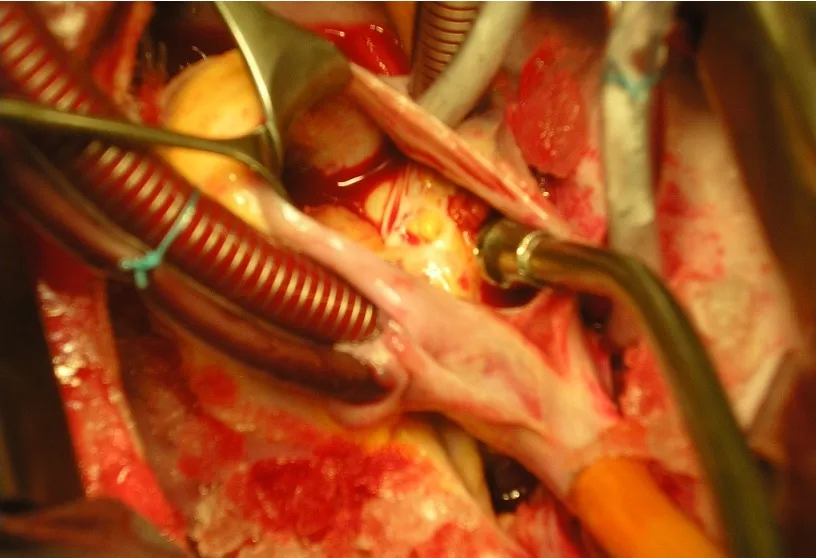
Multi vesicular atrial cystic (2 cm in dameter) mass in a 16 years old Tunisian with cardiac hydatid cyst (surgical view).
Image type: medical_photograph (other_medical_photograph)